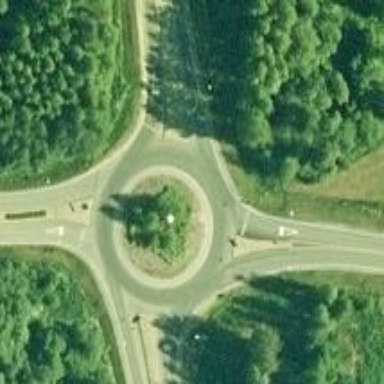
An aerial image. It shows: Secondary road leading to roundabout.